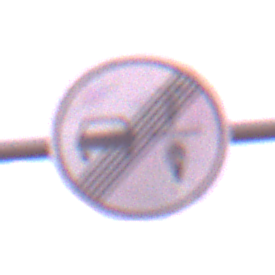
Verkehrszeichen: EndeVerbotUeberholenEinspurigeFahrzeuge
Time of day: SunriseSunset
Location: Outdoor (Urban)
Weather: PartlyCloudy
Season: NotSpecified
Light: Natural